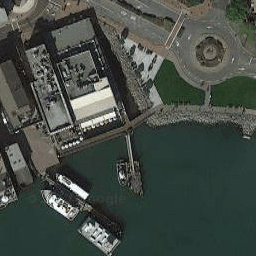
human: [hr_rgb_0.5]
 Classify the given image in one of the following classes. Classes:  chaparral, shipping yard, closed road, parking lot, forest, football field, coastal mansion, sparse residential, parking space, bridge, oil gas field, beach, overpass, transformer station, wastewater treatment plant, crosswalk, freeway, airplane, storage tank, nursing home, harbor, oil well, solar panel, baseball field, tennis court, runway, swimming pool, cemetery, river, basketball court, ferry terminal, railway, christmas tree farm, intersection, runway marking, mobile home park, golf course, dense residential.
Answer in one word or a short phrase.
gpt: ferry terminal